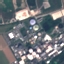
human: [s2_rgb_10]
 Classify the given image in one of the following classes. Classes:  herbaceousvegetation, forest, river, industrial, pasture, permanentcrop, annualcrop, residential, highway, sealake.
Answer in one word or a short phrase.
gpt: Industrial